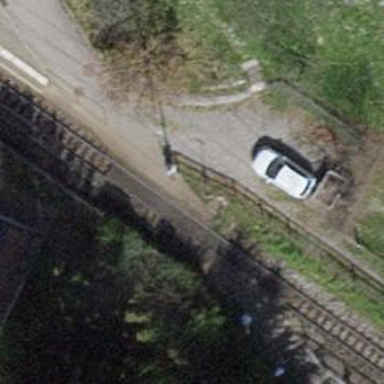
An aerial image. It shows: Railway crossing.